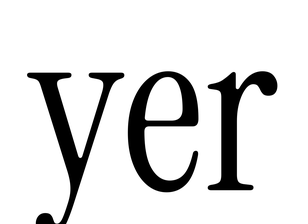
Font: InstrumentSerif-Regular